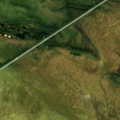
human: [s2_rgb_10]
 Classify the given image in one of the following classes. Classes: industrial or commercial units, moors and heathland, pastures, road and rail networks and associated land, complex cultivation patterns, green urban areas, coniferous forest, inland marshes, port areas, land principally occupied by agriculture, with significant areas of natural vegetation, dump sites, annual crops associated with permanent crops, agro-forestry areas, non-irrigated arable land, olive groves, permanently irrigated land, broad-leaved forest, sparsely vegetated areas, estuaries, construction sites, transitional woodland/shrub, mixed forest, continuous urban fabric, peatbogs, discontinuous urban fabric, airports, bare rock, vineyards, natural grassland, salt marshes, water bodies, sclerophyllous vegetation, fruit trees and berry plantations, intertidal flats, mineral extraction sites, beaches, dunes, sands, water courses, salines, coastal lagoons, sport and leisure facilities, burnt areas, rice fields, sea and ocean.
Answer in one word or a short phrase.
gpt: coniferous forest, transitional woodland/shrub, peatbogs